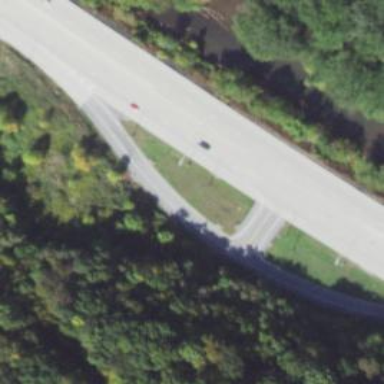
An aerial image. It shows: Trunk link highway.